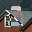
Label: 3